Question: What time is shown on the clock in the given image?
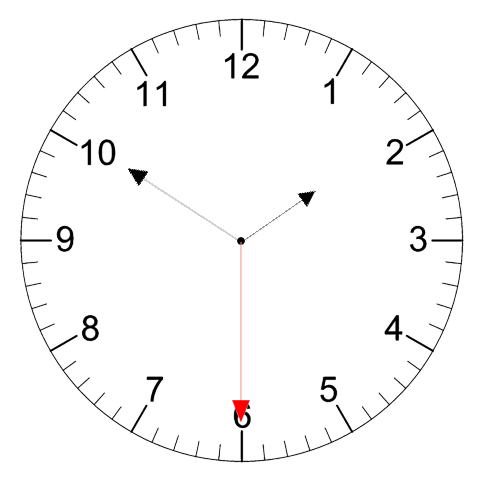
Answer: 01:50:30